Interaction volume radius: 5 \u00c5
Interaction volume height: 25 \u00c5
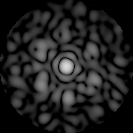
Disorder parameter: 0.7438